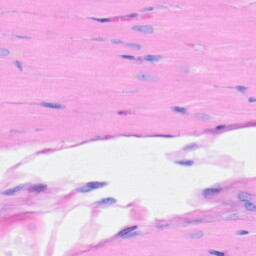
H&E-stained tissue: Heart